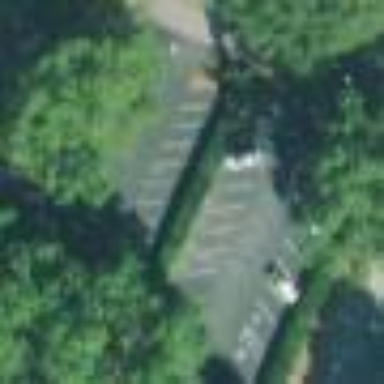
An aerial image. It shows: Parking area with surface.